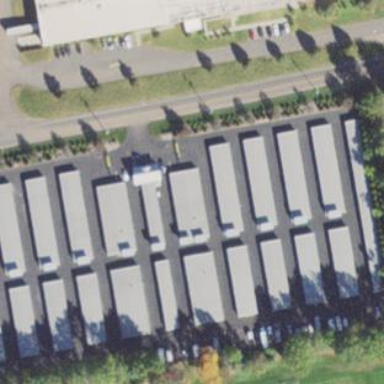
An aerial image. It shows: Commercial area with storage rental shop. This area also offers storage facilities.